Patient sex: M
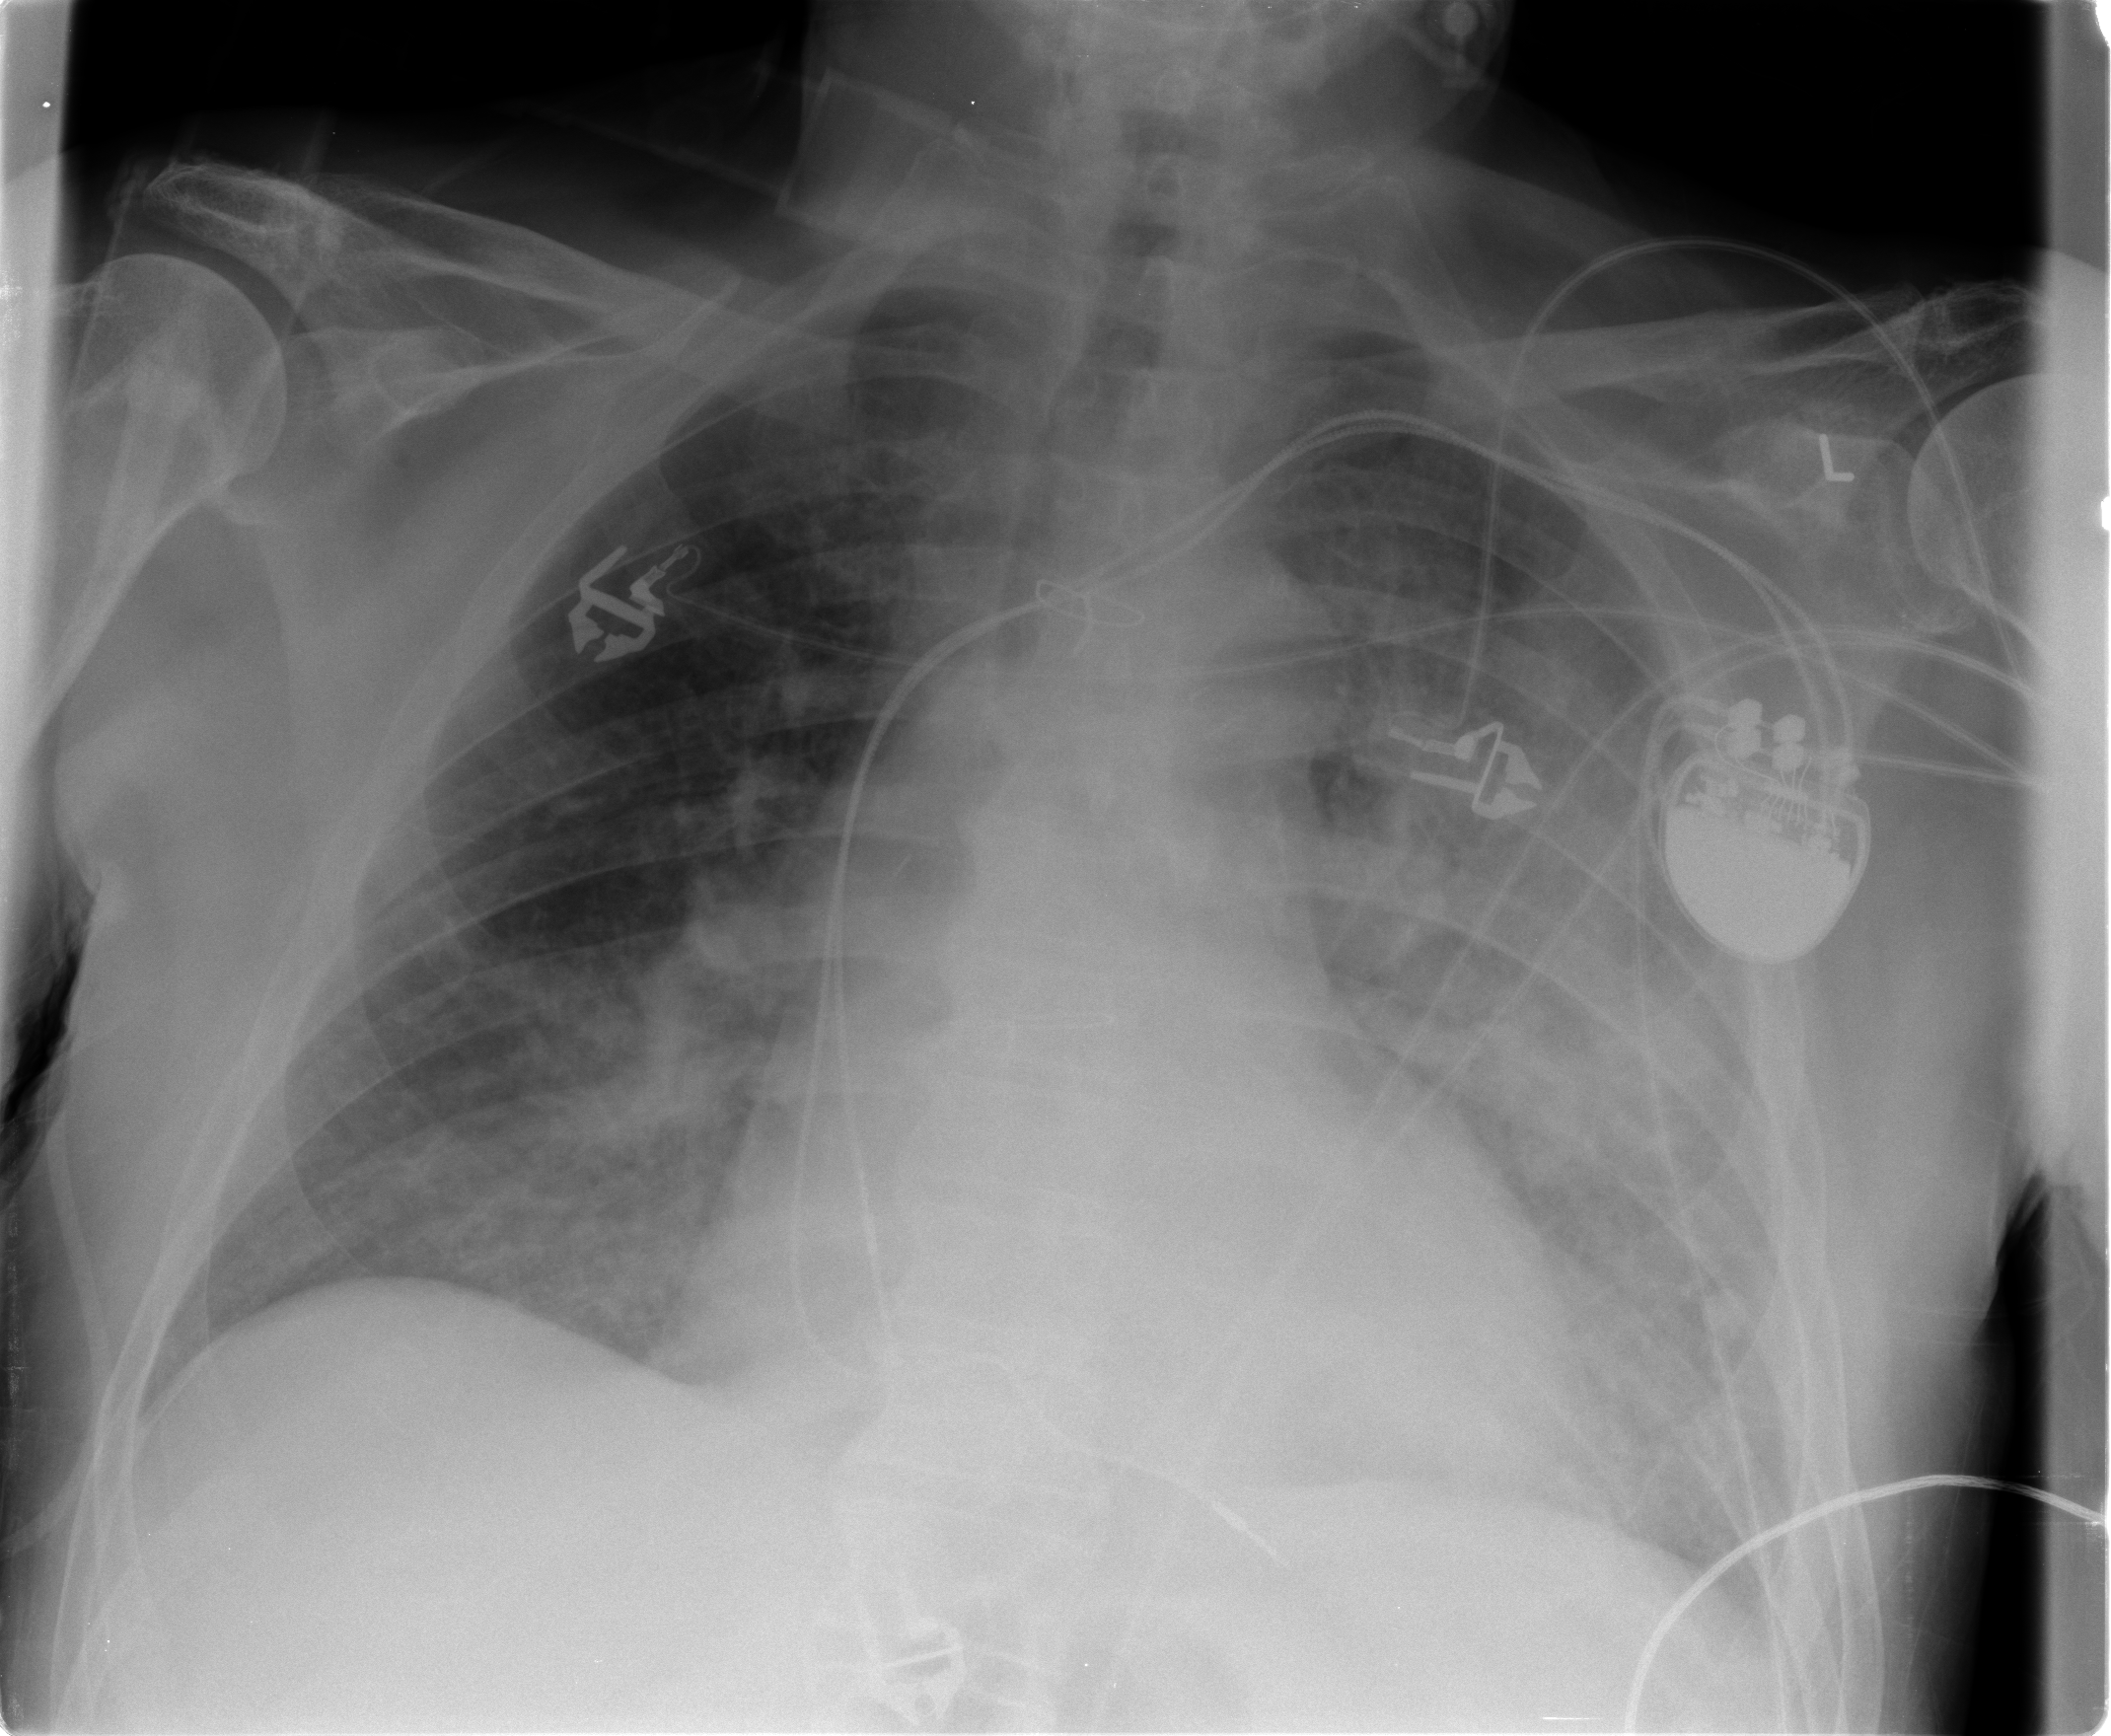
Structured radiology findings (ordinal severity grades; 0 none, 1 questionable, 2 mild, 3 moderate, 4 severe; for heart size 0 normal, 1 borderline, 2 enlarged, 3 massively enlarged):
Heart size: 0
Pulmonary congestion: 3
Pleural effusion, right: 0
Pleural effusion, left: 0
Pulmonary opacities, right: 0
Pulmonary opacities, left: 3
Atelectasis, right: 0
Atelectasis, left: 3